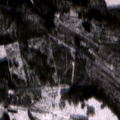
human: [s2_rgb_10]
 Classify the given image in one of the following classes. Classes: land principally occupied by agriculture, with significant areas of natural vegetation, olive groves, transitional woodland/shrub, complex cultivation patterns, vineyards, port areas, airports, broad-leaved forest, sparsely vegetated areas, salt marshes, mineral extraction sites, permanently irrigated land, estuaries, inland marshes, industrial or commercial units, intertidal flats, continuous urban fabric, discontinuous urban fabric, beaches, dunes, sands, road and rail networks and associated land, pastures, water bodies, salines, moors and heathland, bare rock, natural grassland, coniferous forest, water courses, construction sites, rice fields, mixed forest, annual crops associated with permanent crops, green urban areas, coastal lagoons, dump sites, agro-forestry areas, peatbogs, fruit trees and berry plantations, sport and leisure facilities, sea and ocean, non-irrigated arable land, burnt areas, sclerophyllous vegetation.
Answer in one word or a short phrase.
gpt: coniferous forest, mixed forest, transitional woodland/shrub